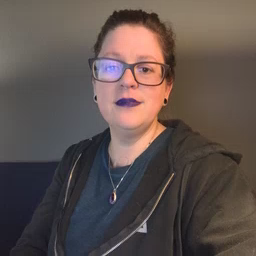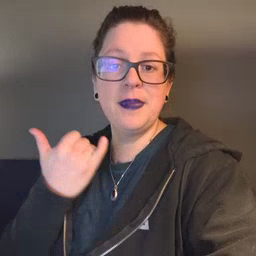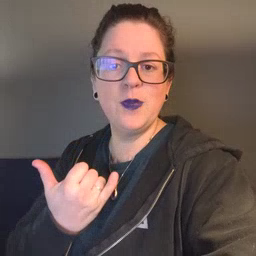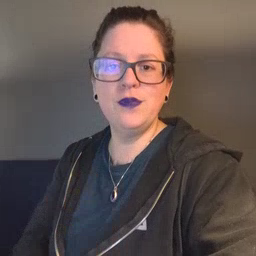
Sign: now